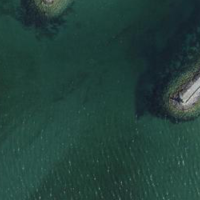
EUNIS habitat code: 14
Species observed at this site:
Myriophyllum spicatum
Draba verna
Najas marina
Taraxacum officinale
Lymnaea stagnalis
Cymbalaria muralis
Sedum album
Sedum acre